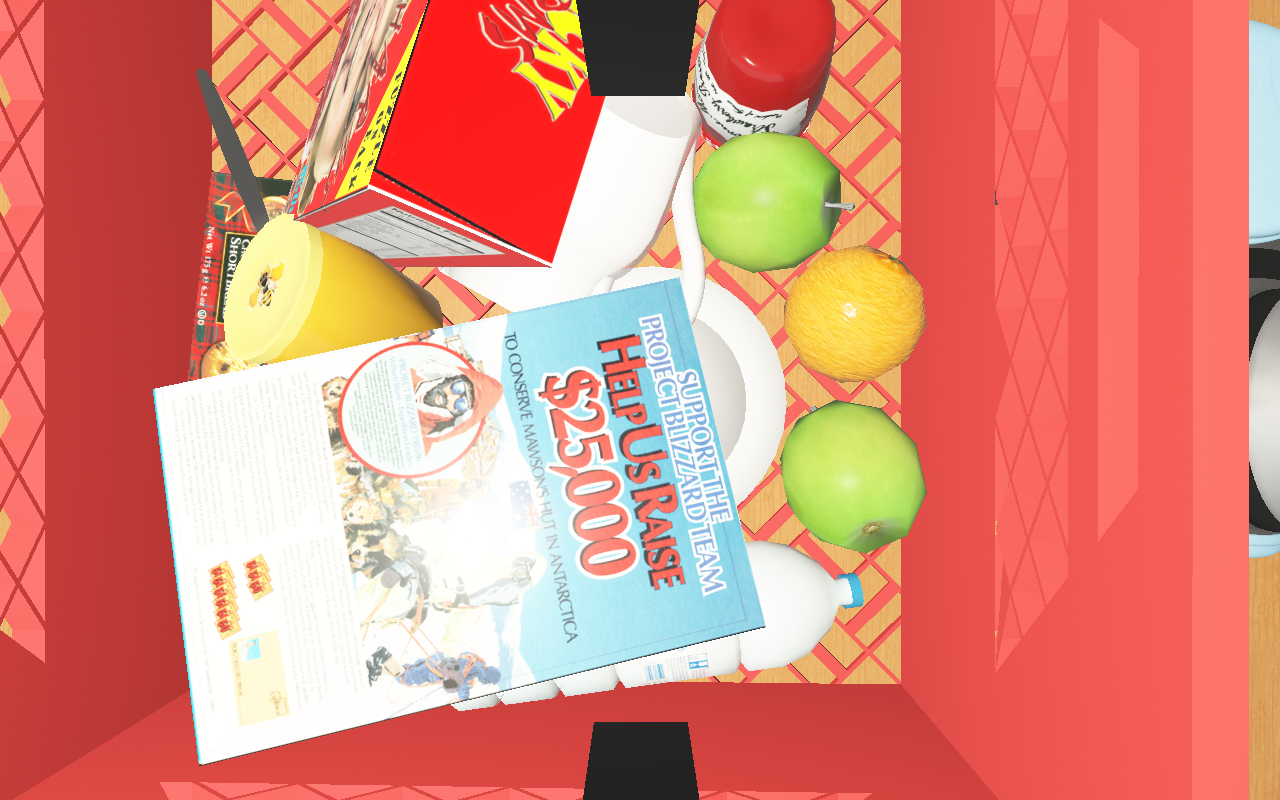
Objects in the scene:
carafe
water bottle
apple
apple
orange
orange
plate
wineglass
jam jar
cereal box
biscuit box